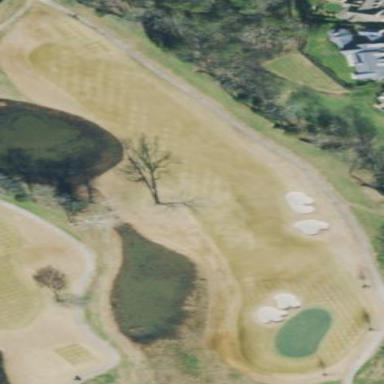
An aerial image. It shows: Rough area in golf course.